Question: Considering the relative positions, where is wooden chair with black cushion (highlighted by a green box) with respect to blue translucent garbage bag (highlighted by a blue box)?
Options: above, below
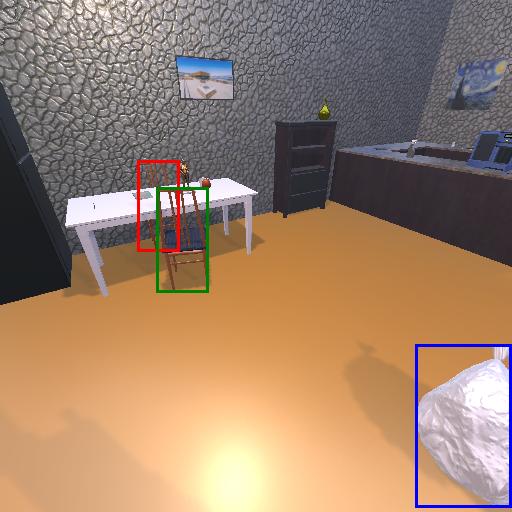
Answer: above